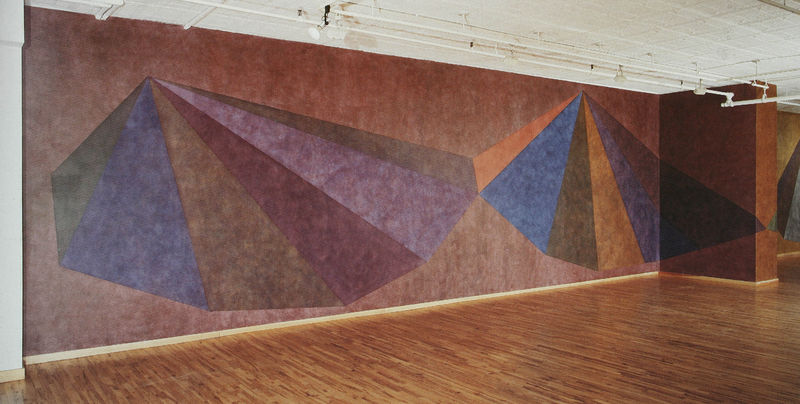
Titel: Double asymmetrical pyramids
Künstler: Sol Lewitt
Standort: New York
Institution: John Weber Gallery
Schlagwörter: blau, mann, weiß, dreieck, frauen, grün, braun, frau, holz, licht, männer, raum, rot, wand, innenraum, boden, decke, kind, skulptur, ecke, parkett, lila, beleuchtung, saal, ausstellung, geometrisch, kristall, museum, pyramide, wandbild, dreiecke, geometrie, lewitt, installation, winkel, pyramiden, sol lewitt, vieleck, neonleuchte, sol stein